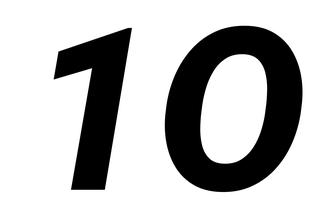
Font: Roboto-Italic_ExtraBold_Italic